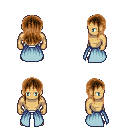
a pixel art fantasy rpg character, male body template, human, tanned skin, overskirt, white pants, brown unkempt hairstyle, four views (front, back, left, right), 2x2 character sprite sheet, small pixel art, hard edges, no anti-aliasing